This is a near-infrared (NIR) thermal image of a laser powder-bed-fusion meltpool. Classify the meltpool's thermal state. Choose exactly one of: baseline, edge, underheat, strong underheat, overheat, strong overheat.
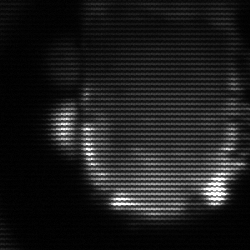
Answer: baseline